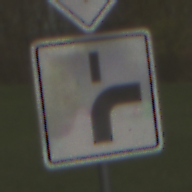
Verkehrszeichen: VerlaufVorfahrtsstrasse8
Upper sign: Vorfahrtsstrasse
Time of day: MorningAfternoon
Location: Outdoor (Suburban)
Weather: Overcast
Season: NotSpecified
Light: Natural